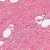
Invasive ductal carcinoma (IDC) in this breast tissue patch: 0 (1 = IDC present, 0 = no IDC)